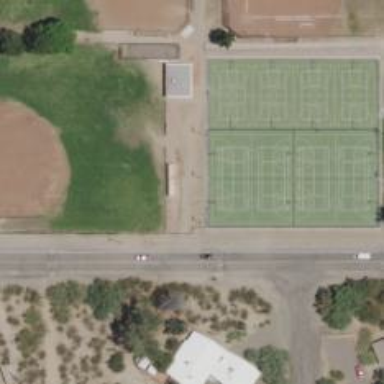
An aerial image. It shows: Tennis court on pitch.